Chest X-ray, PA view. Patient: 18 years old, sex F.
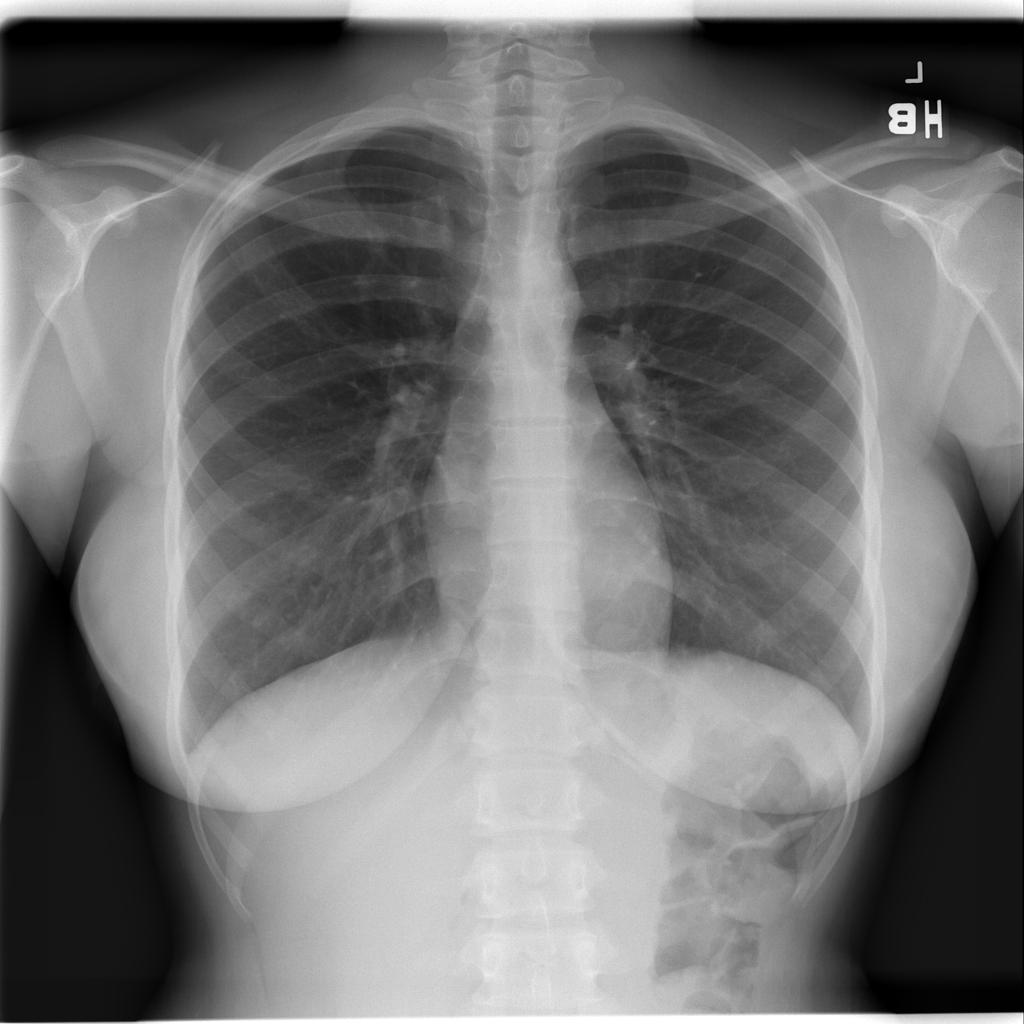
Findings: No Finding